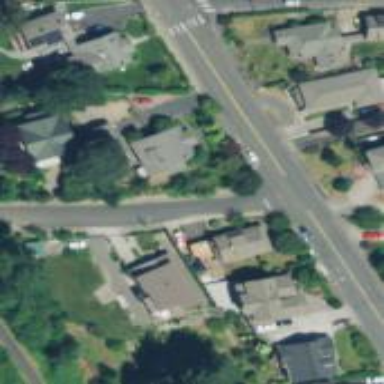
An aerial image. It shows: Residential road with sidewalk on the left.